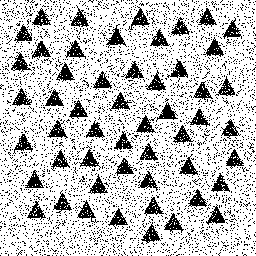
Squares: 0
Triangles: 52
Stars: 0
Total shapes: 52